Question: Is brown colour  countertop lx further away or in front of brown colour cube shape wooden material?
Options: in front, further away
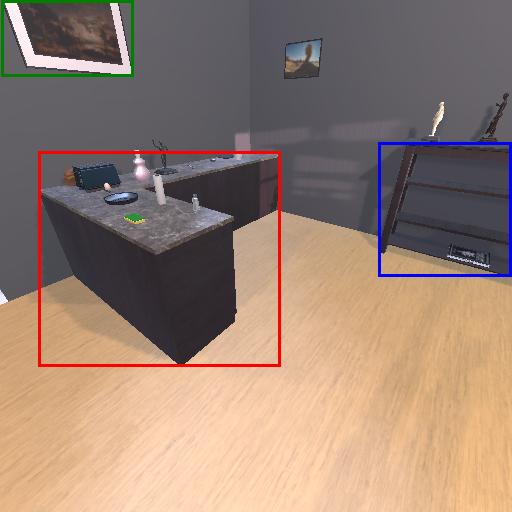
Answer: in front